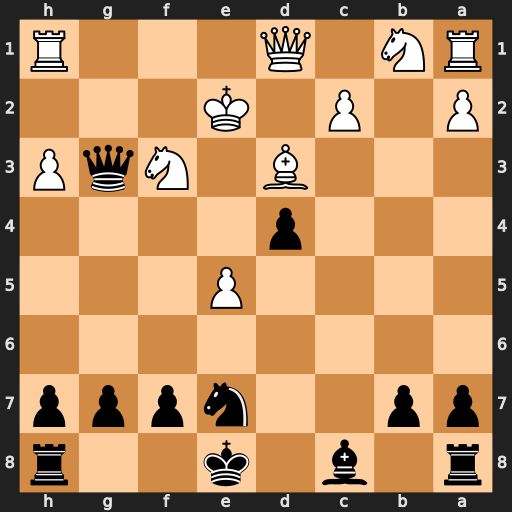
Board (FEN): r1b1k2r/pp2nppp/8/4P3/3p4/3B1NqP/P1P1K3/RN1Q3R
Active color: b
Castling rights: kq
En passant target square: -
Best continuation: Qg2+ Ke1 Qxh1+